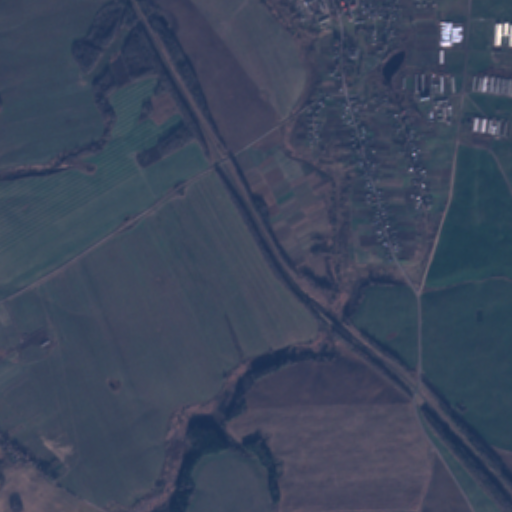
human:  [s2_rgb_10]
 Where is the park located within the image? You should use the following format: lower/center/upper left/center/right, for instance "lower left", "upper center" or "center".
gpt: The park is located in the upper right of the image.
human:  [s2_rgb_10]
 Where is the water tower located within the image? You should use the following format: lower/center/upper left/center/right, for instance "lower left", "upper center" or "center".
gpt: The water tower is located in the upper right of the image.
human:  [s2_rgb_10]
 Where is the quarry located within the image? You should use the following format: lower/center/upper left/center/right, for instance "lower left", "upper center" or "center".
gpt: There is no quarry in the image.